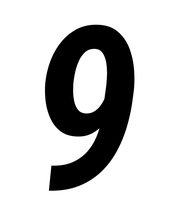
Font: Roboto-Italic_Condensed_SemiBold_Italic